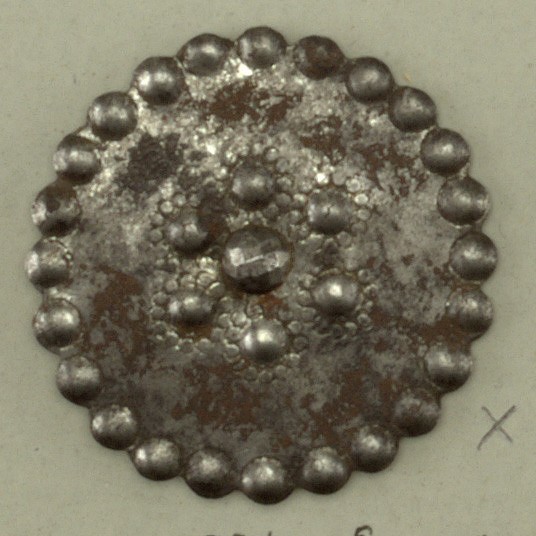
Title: Button
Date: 1801–50
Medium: Cut steel
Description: Steel button decorated with faceted steel ornaments, all have a central boss and one of two rings of bosses surrounding it; all have scalloped edge except F,H,K,L,M,N.

On card 65